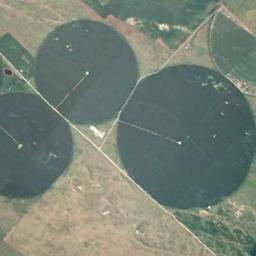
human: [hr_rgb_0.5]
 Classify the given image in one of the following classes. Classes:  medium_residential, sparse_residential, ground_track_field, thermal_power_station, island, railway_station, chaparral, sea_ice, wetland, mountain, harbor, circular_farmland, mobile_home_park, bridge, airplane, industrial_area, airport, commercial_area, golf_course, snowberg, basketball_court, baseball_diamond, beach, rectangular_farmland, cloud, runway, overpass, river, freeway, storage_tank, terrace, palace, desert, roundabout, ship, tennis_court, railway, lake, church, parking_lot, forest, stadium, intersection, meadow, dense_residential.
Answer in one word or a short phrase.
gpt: circular_farmland